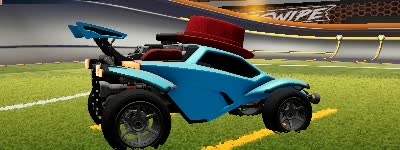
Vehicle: octane